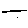
Label: line